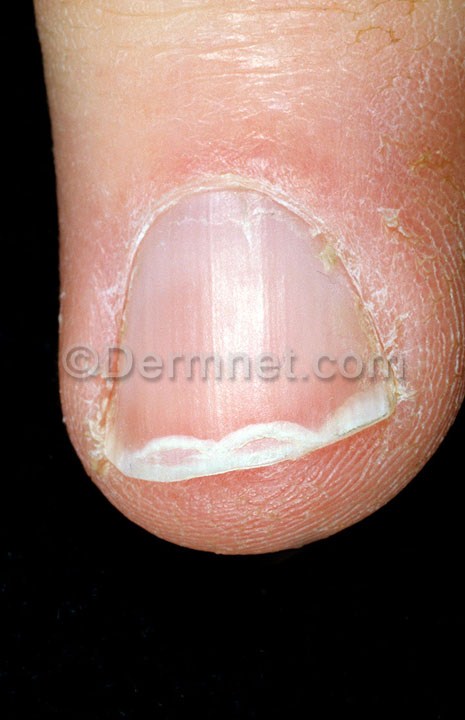
Disease: Nail Fungus and other Nail Disease